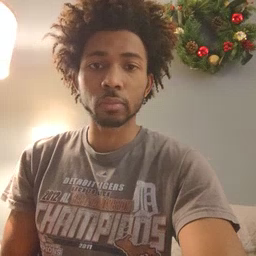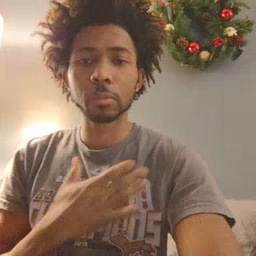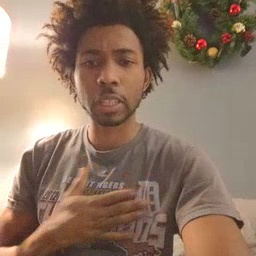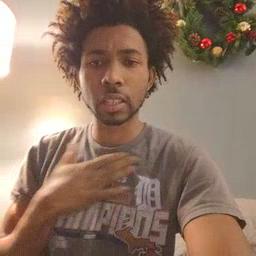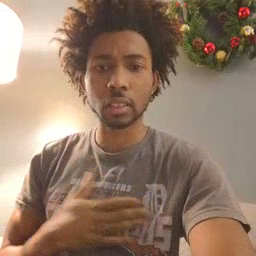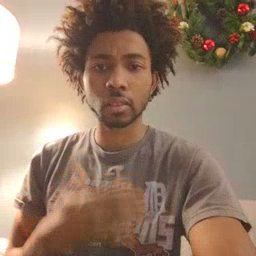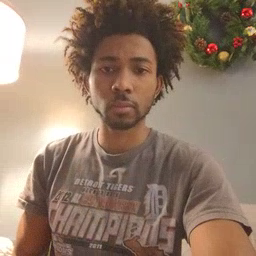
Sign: please